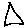
Label: triangle